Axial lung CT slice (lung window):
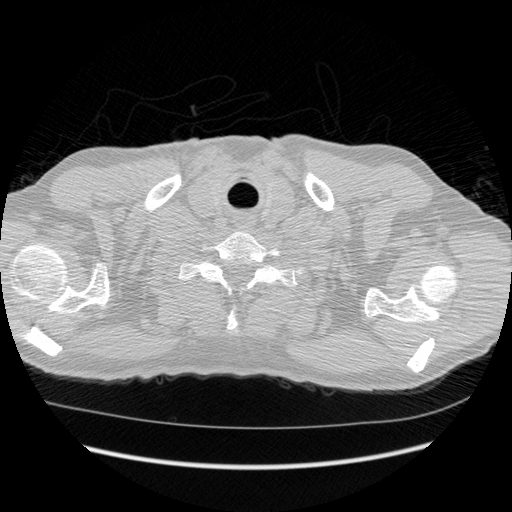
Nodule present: no